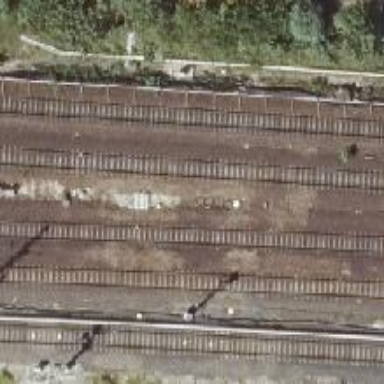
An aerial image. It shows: Railway signal.